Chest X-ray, PA view. Patient: 74 years old, sex M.
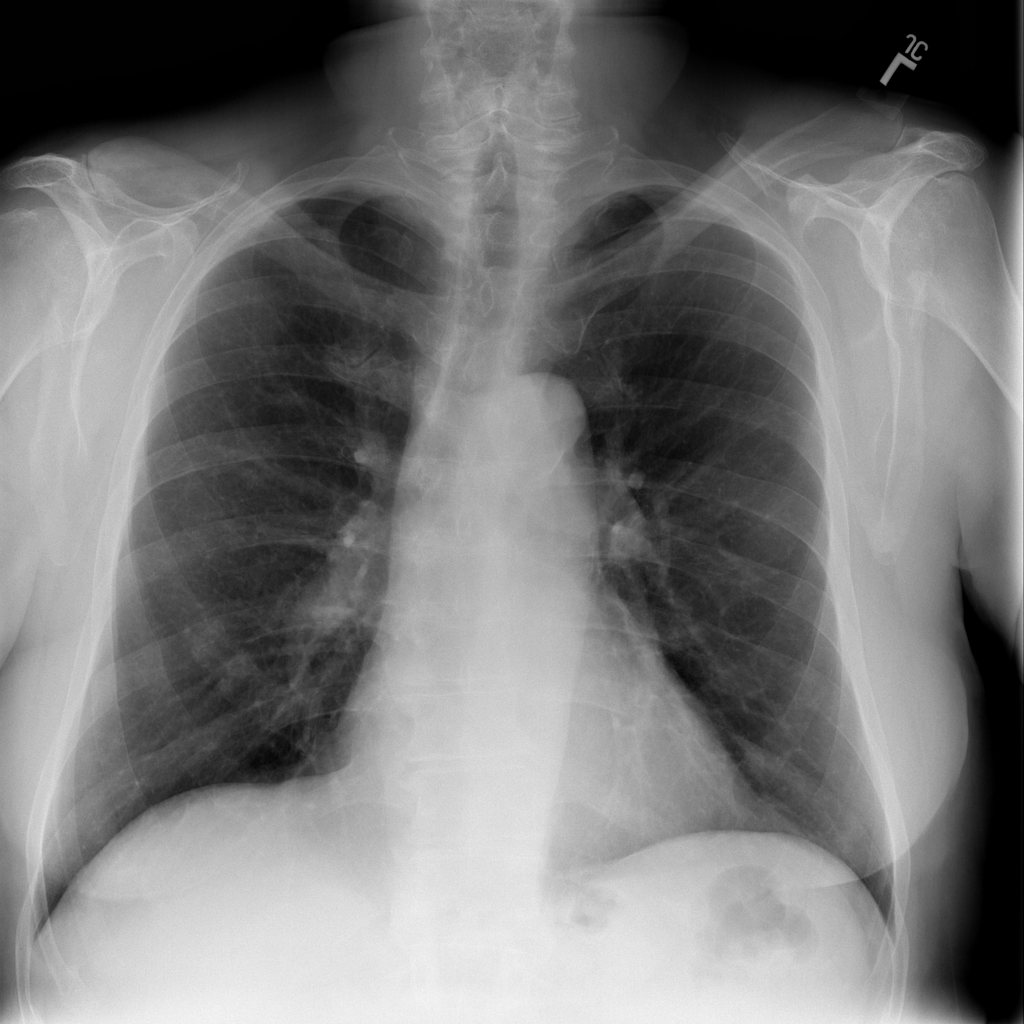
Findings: Atelectasis, Effusion